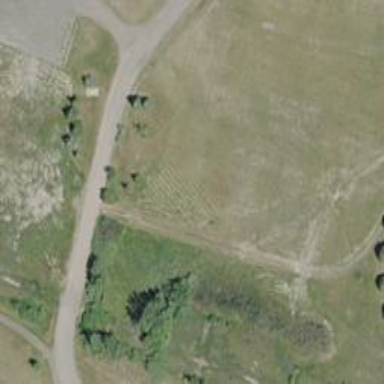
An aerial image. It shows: Path for disc golf with hole.